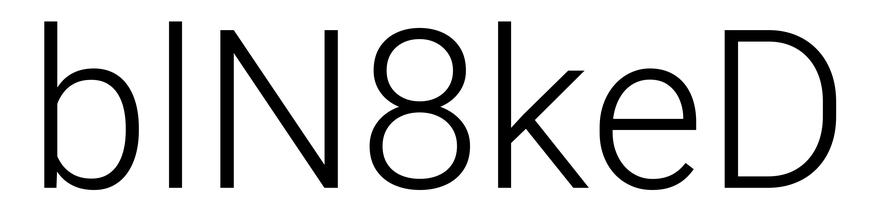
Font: Roboto_Light